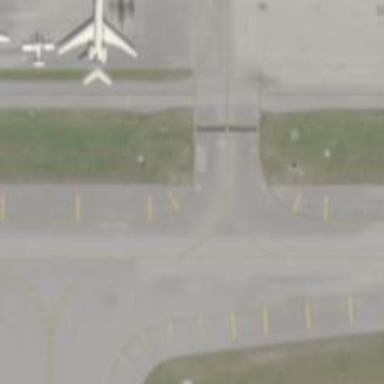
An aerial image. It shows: View of taxiway at the airport.